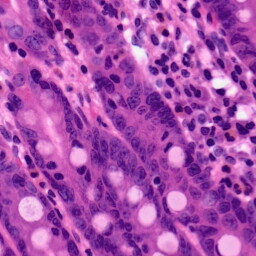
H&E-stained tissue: Pancreatic